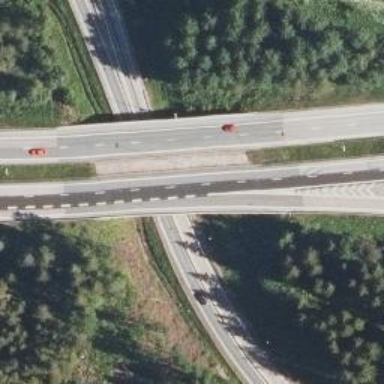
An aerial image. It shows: Asphalt bridge over motorway.